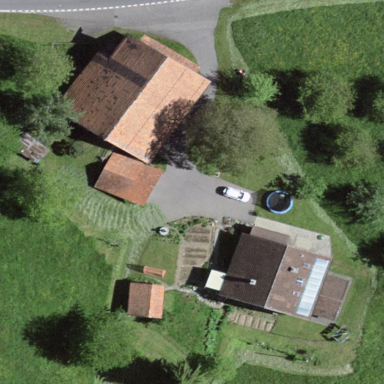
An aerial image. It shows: Farm with farmyard.